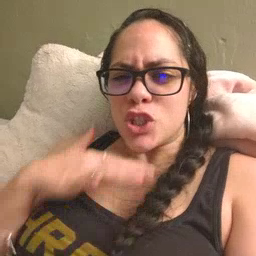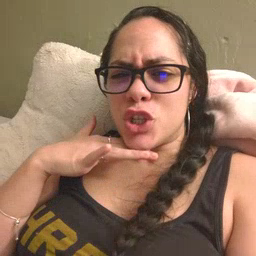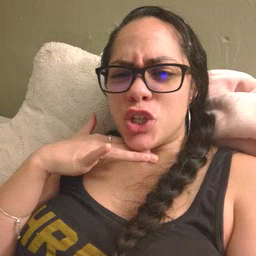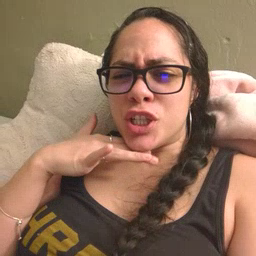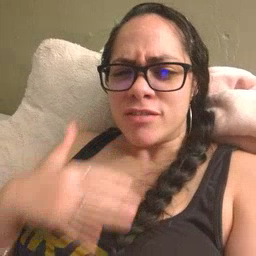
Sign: dirty